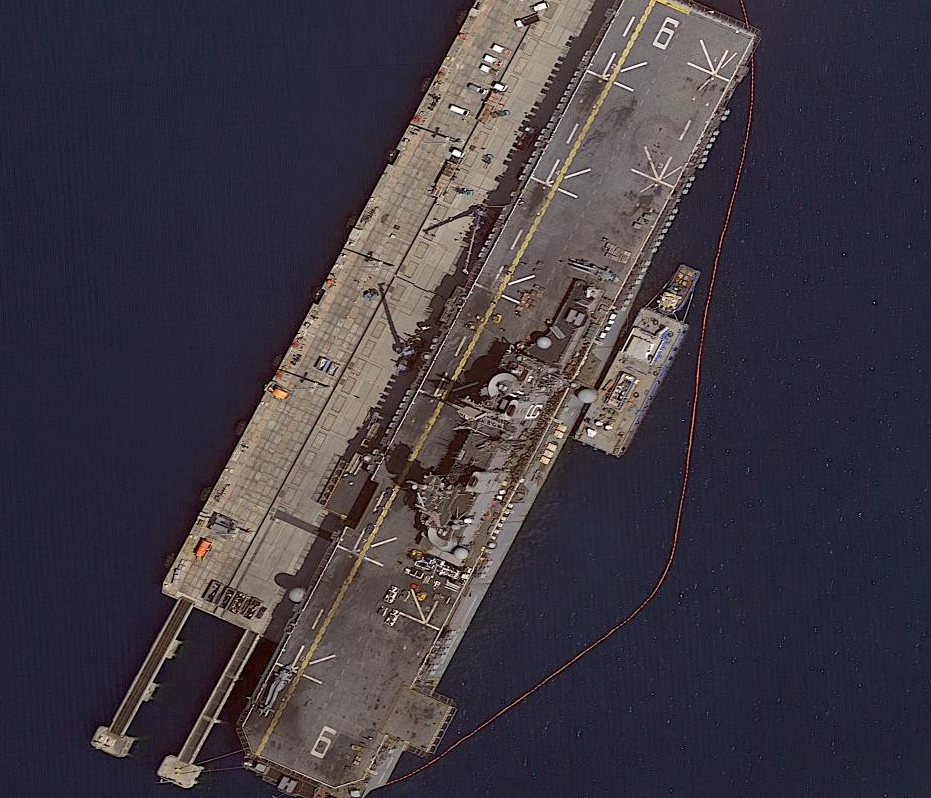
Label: assault